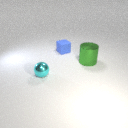
small cyan metal sphere to the left of large green metal cylinder